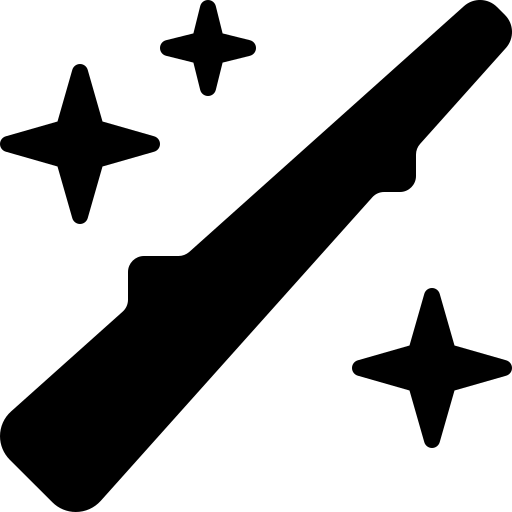
Tags: icon, FontAwesome, fa-icon, solid, wand, sparkles